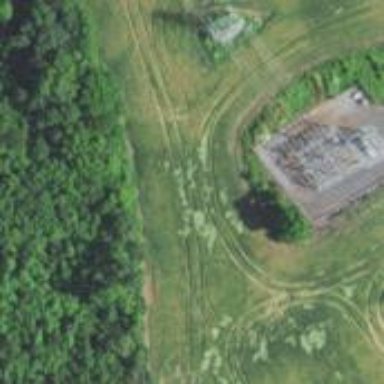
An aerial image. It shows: There is fence around switching substation.